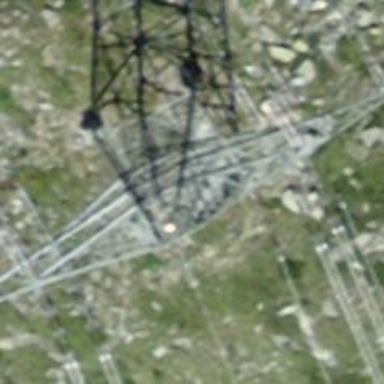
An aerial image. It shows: Power tower.